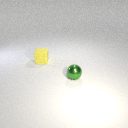
small green metal sphere to the right of small yellow rubber cube